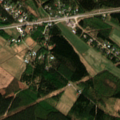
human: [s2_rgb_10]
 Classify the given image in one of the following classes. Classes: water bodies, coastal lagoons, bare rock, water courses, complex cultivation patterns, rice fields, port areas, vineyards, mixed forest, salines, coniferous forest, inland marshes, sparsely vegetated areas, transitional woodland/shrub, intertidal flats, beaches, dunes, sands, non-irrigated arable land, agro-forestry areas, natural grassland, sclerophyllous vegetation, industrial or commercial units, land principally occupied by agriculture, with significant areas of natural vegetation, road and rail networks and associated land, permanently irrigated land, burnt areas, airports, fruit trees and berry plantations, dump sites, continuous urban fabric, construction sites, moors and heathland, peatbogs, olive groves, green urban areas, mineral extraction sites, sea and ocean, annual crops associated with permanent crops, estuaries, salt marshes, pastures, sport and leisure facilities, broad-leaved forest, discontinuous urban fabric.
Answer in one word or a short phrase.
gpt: discontinuous urban fabric, non-irrigated arable land, coniferous forest, mixed forest